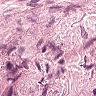
Metastatic tissue present: no